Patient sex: M
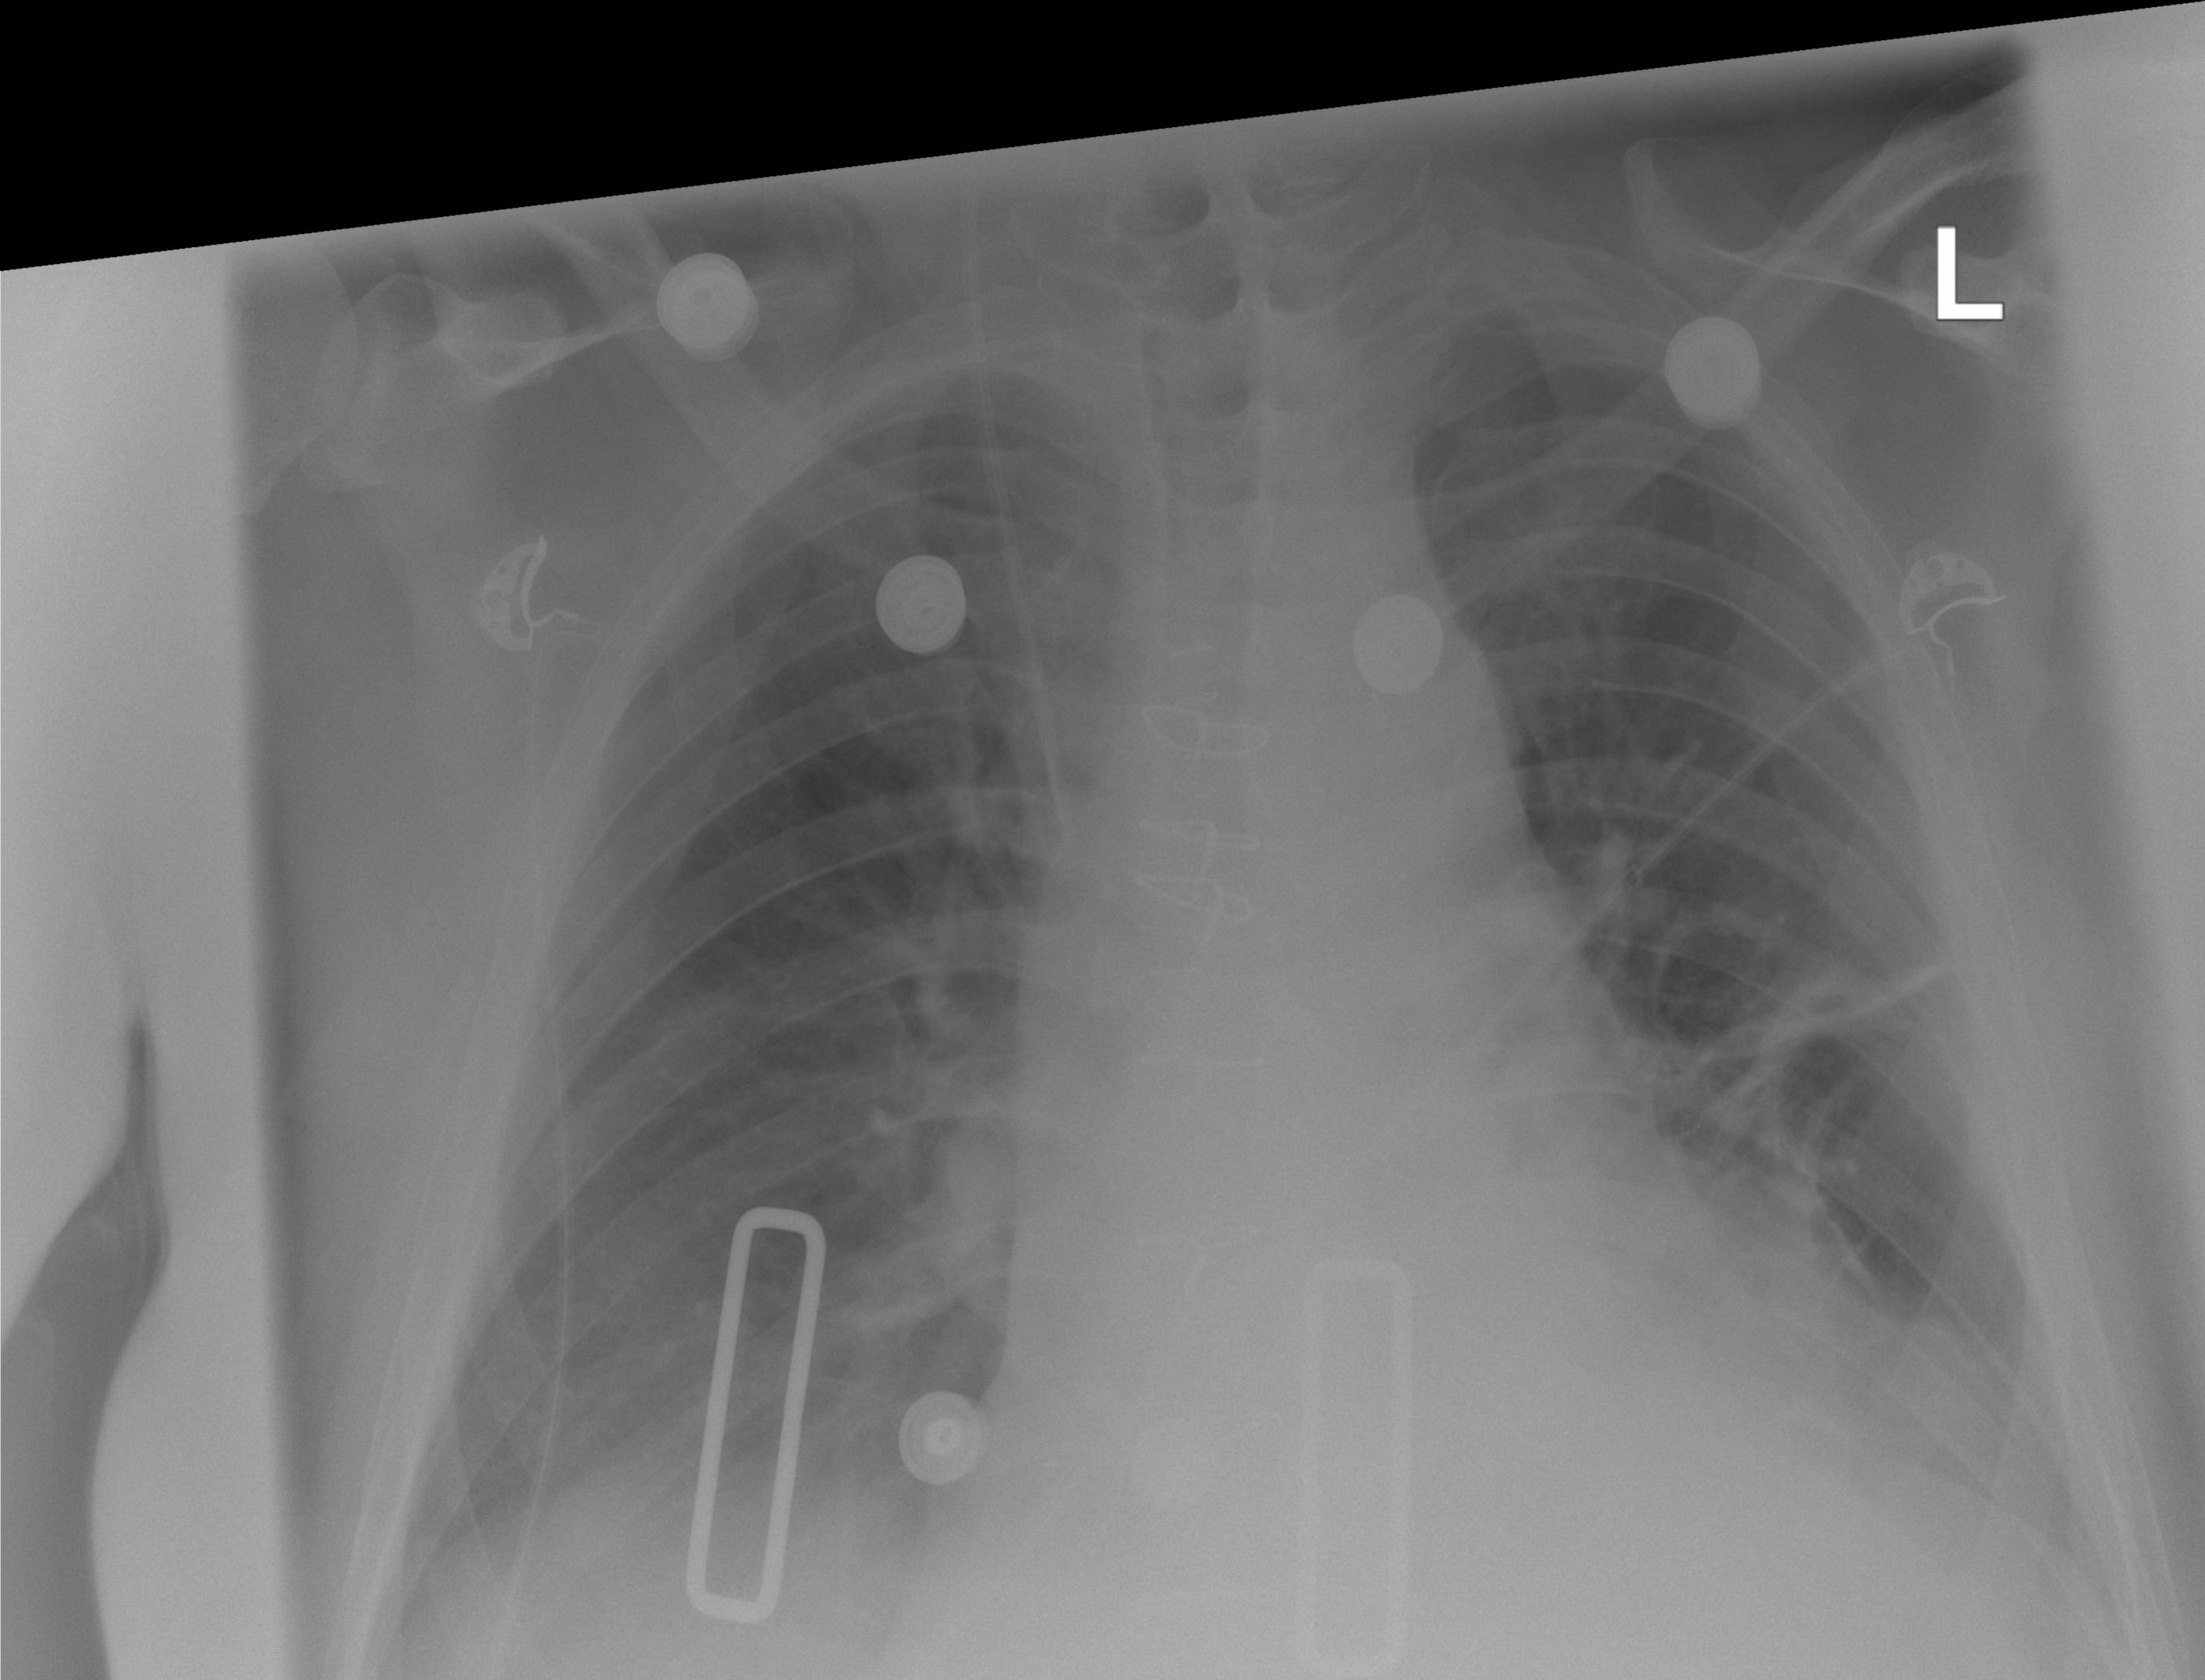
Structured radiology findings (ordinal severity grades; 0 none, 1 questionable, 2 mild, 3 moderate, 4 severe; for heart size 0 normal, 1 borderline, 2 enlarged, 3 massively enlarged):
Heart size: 0
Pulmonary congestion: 0
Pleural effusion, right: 0
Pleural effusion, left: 0
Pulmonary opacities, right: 0
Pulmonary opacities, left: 0
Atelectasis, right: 2
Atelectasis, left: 2